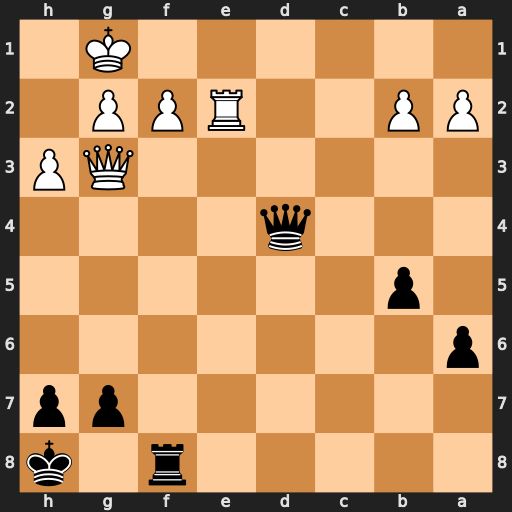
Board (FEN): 5r1k/6pp/p7/1p6/3q4/6QP/PP2RPP1/6K1
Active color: b
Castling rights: -
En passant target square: -
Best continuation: Qd1+ Kh2 Qxe2